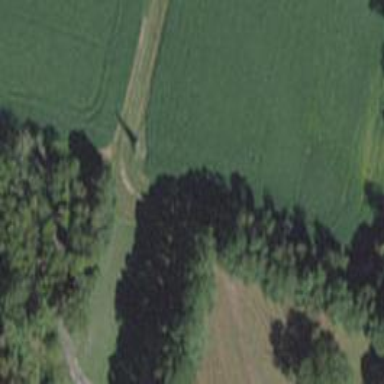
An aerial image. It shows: Driveway leading to service road.